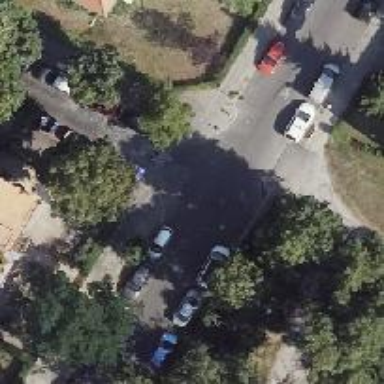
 featuring parallel parking on the left side of the street. There is bicycle road along the road."